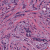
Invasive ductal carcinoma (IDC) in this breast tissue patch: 1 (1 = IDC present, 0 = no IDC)